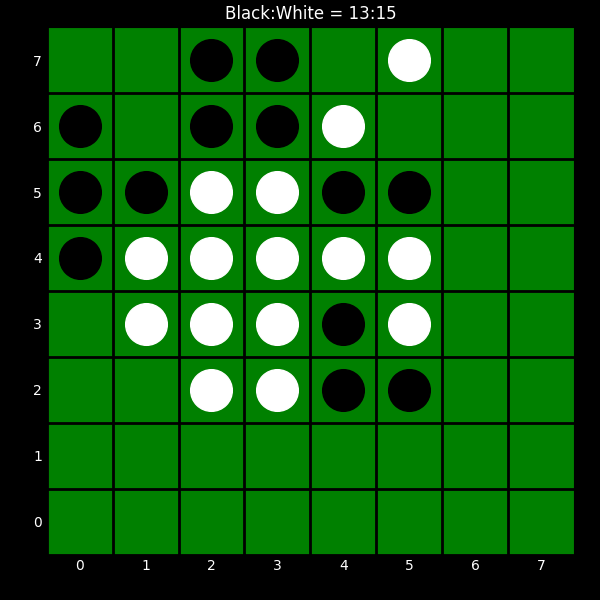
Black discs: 13
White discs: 15